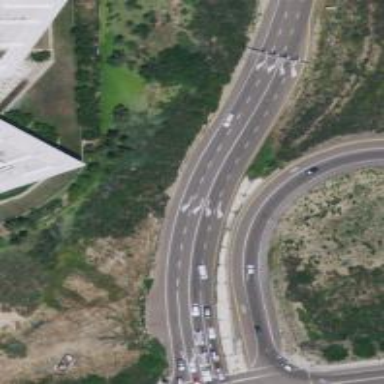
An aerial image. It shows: Motorway link.